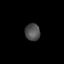
Tissue: skin
Cell type: Epithelial cells
Senescence score: 0.2867
Nuclear area (px): 253
Mean DAPI intensity: 79.13